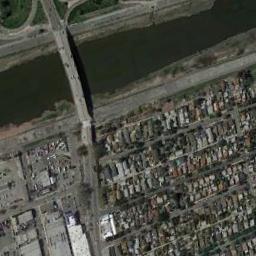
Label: bridge